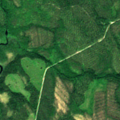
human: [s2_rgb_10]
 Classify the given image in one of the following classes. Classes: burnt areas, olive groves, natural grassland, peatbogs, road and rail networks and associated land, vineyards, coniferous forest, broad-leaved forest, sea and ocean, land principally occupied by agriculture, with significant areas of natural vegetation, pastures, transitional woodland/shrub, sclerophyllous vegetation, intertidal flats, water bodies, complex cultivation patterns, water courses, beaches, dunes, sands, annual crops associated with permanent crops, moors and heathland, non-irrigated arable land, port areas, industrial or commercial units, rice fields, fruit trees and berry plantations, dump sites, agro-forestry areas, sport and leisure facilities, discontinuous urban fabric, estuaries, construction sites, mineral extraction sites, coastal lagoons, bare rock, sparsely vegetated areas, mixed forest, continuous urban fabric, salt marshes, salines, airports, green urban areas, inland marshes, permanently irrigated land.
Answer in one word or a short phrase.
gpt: coniferous forest, mixed forest